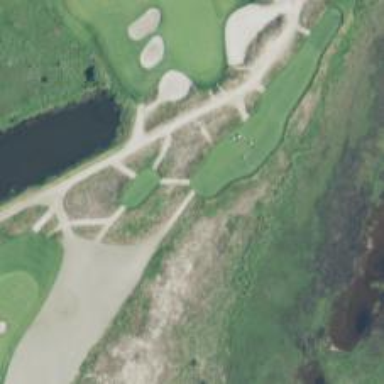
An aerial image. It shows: Path used for both walking and golf.